Question: I am using kendo ui grid with popup editing. When I edit a row a dialog is displayed. One of the fields is a date represented by kendo datetimepicker.
I get this error when I choose a date:

Why is this date invalid, I used the control to set it?!
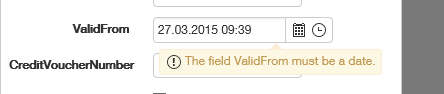
Answer: Add the attribute
'''
[DataType(DataType.Date)]
'''
On the date property.